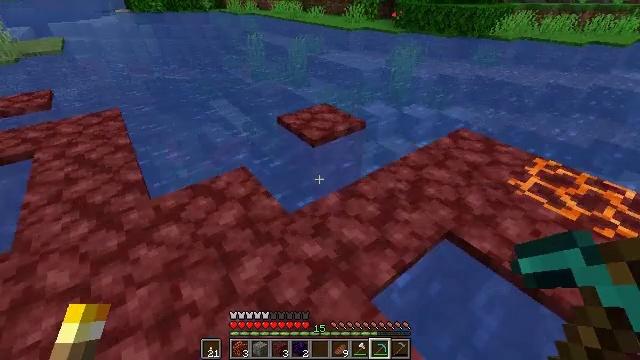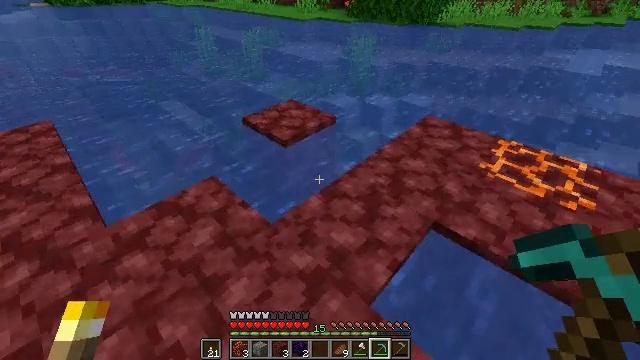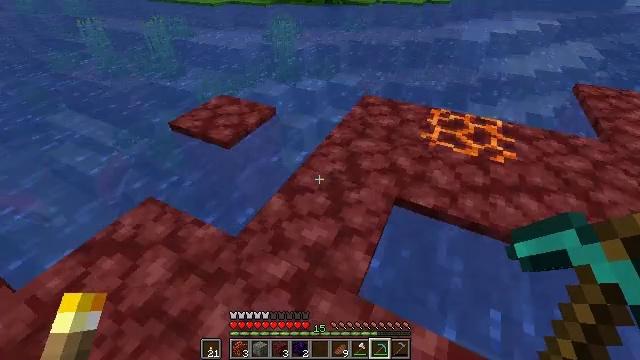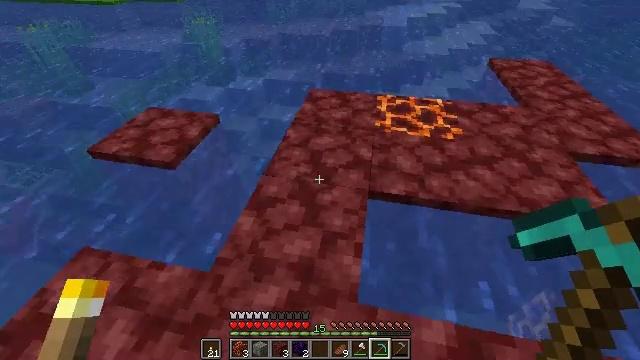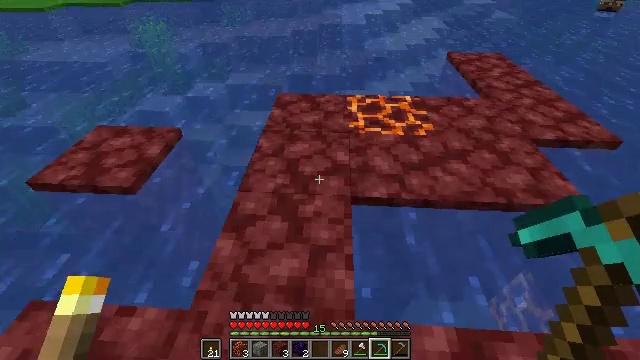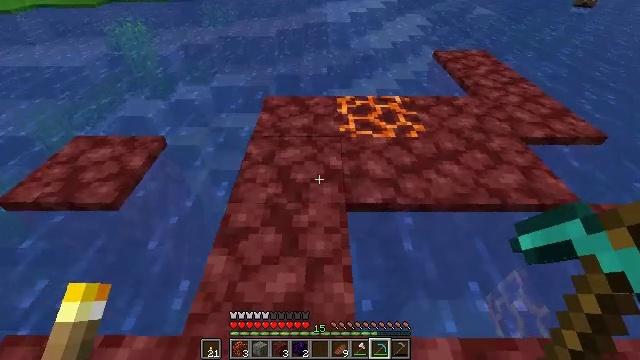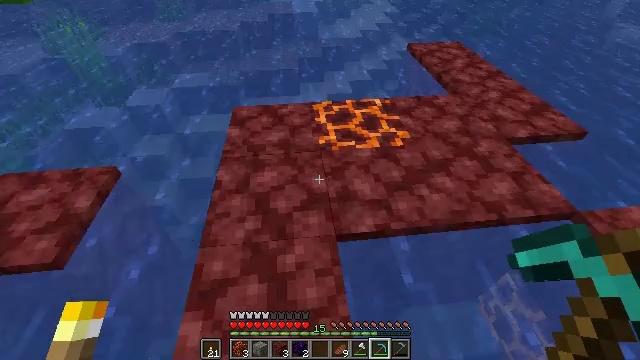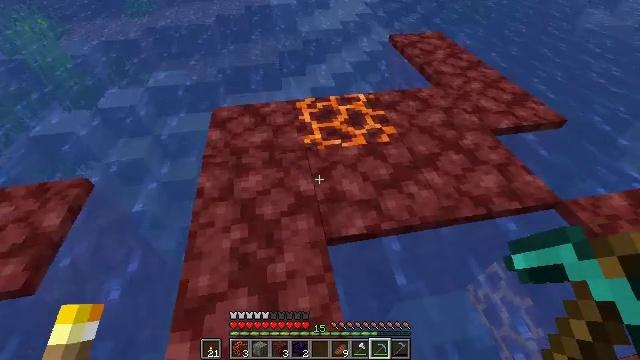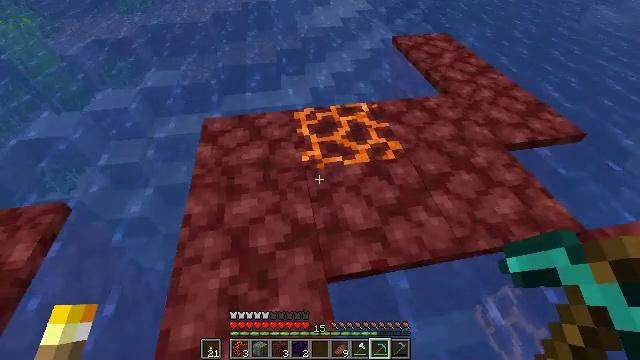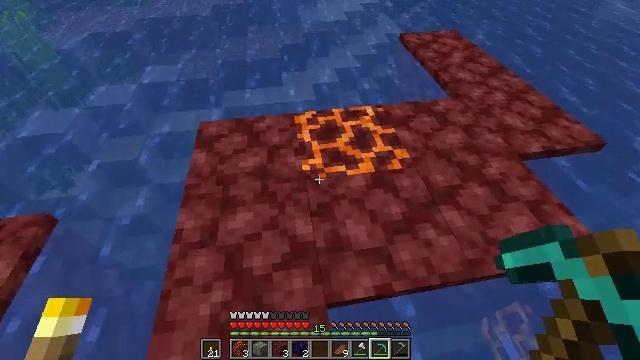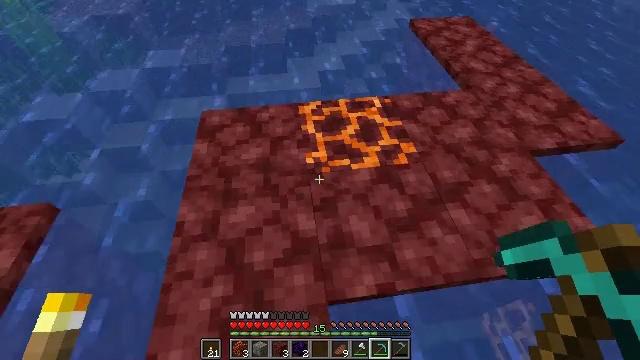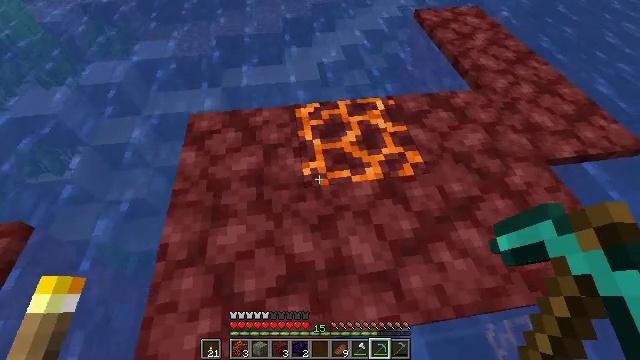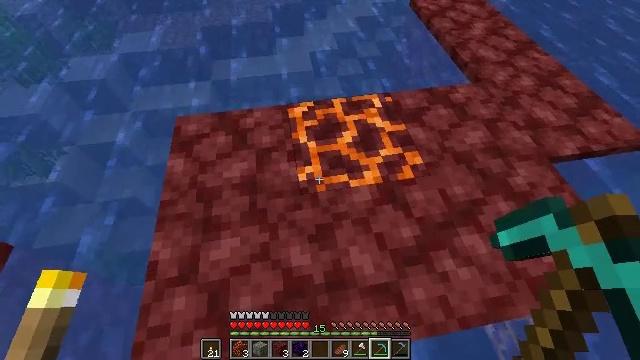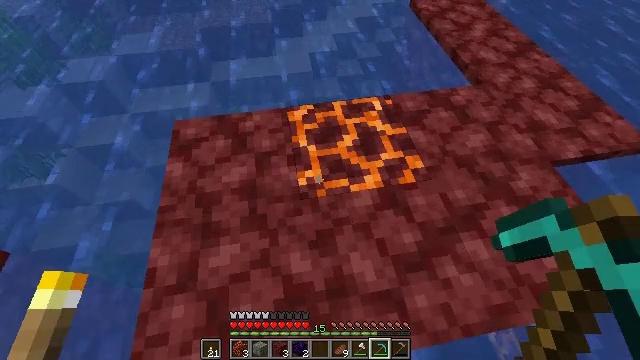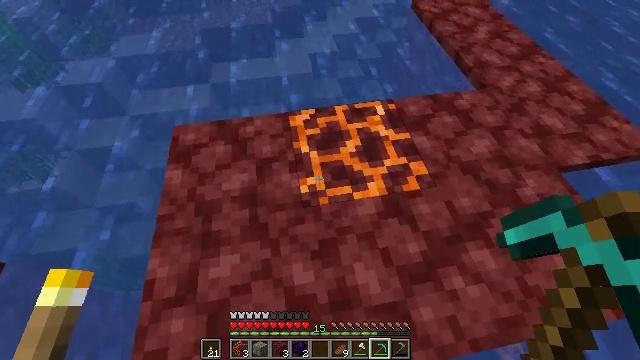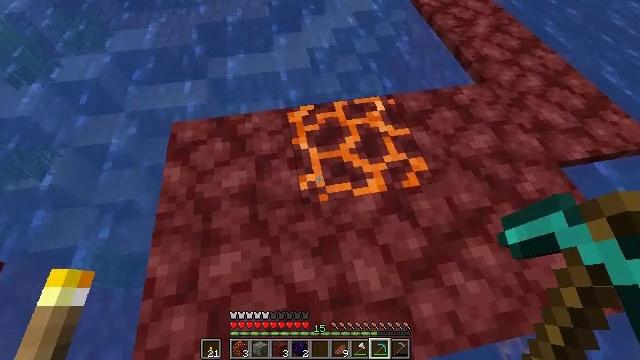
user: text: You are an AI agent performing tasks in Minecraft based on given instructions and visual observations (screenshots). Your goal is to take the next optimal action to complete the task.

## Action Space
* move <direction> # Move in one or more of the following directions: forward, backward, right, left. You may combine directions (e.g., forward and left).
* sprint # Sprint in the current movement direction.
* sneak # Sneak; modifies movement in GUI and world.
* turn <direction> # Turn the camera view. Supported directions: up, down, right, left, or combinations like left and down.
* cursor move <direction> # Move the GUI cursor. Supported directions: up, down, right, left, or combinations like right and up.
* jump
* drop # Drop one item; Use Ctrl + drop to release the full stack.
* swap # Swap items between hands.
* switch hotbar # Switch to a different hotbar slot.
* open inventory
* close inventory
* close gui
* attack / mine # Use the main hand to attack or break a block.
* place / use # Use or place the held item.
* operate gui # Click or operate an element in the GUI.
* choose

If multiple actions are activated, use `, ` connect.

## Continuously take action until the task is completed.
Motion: motion action
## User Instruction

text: Mine the magma block in the nether.
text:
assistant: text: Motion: move forward and move left, turn right and down
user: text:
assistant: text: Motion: move forward and move left, turn right and down
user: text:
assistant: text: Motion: move forward, turn right and down
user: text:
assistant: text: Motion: move forward, turn right
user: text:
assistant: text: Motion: move forward, turn right
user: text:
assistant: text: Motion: move forward, turn right and down
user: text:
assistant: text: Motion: move forward, turn right and down
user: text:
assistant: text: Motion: move forward
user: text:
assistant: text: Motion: move forward, turn down
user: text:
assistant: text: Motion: move forward, turn left and down
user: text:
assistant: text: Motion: move forward, turn down
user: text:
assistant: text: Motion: turn right and down
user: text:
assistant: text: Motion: no_op
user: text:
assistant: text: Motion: no_op
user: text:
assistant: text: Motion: turn down
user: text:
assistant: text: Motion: move forward, turn right and down
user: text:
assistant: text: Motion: move forward, turn down
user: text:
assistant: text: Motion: move forward, turn right and down
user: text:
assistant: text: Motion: move forward, turn right and down
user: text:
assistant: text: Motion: turn right and down
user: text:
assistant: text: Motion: attack / mine
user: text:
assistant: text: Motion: attack / mine
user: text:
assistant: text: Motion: turn right, attack / mine
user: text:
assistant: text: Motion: attack / mine
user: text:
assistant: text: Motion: attack / mine
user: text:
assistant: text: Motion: attack / mine
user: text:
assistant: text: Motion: attack / mine
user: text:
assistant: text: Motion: turn right, attack / mine
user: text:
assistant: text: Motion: turn right, attack / mine
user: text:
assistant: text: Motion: attack / mine